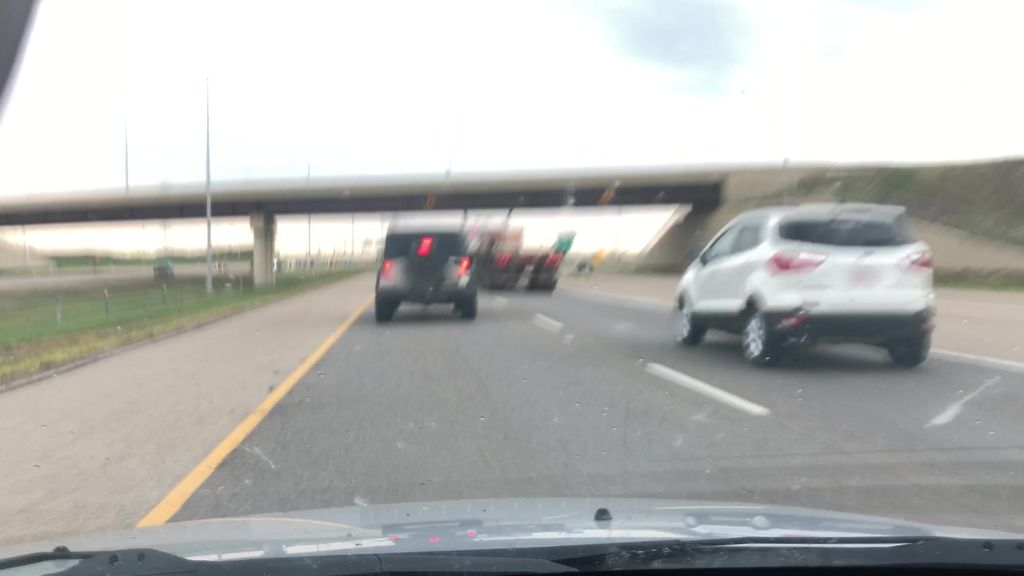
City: edmonton